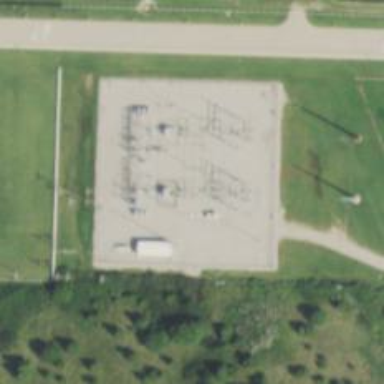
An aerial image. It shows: Switch for power supply.